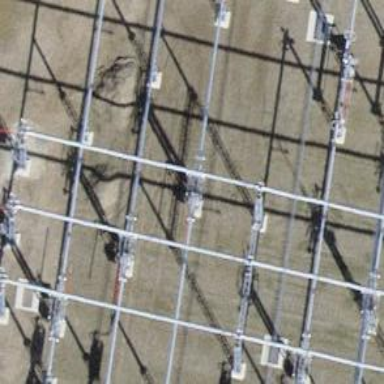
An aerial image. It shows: Three power lines with cables.